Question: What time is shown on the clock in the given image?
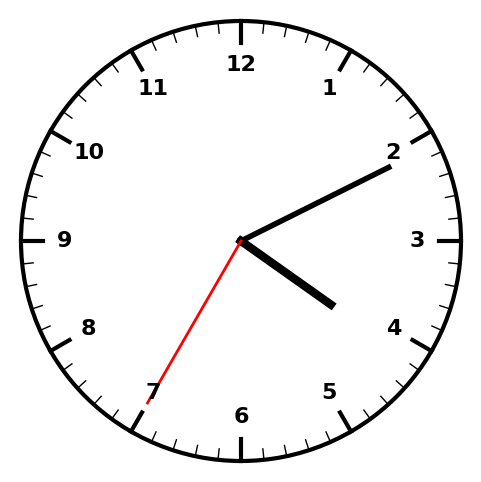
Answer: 04:10:35